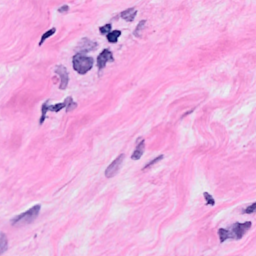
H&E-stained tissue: Breast